七年级 · 算术
若 $a=b$, 下列等式不一定成立的是（ $\quad$ )
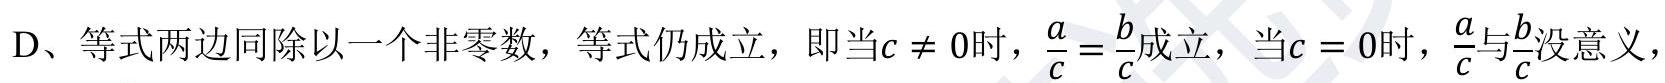
A. $a+2=b+2$
B. $a-3=b-3$
C. $a c=b c$
D. $\frac{a}{c}=\frac{b}{c}$
答案: D
解析: A、等式两边同加一个数, 等式仍成立, 即 $a+2=b+2$ 一定成立, 此项不符题意;

B、等式两边同减去一个数, 等式仍成立, 即 $a-3=b-3$ 一定成立, 此项不符题意;

C、等式两边同乘以一个数, 等式仍成立, 即 $a c=b c$ 一定成立, 此项不符题意;

则 $\frac{a}{c}=\frac{b}{c}$ 不一定成立, 此项符合题意;

故答案为: D